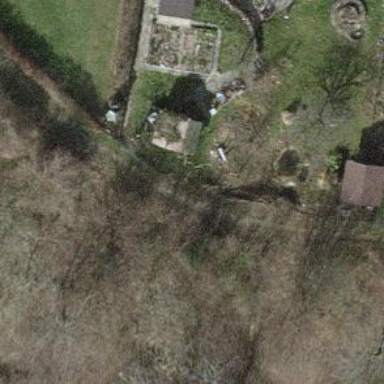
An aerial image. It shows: Fence is in the image.